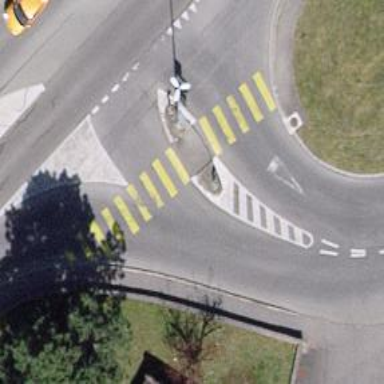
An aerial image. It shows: Marked crossing with pedestrian island.